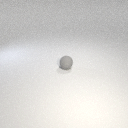
small gray rubber sphere